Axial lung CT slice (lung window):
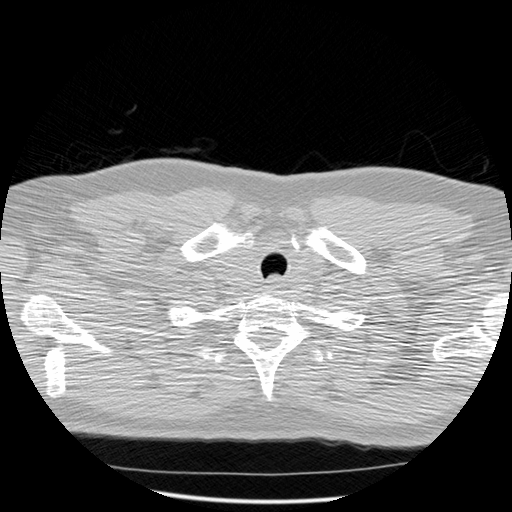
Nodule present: no